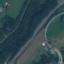
Land use / land cover class: Highway